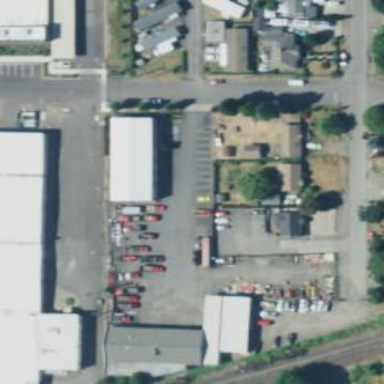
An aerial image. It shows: Parking space.